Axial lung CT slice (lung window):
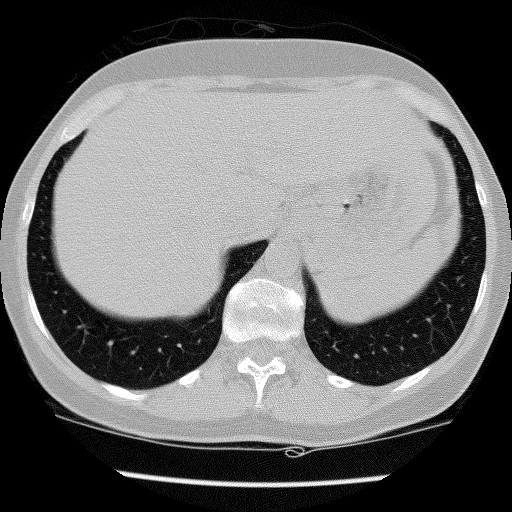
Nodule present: no